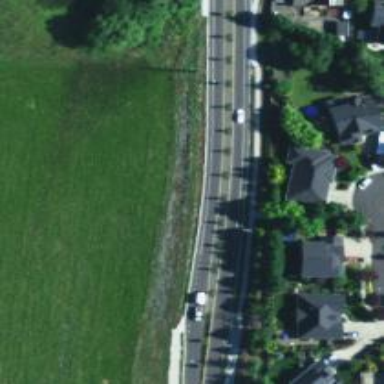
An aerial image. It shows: Secondary road with asphalt surface.